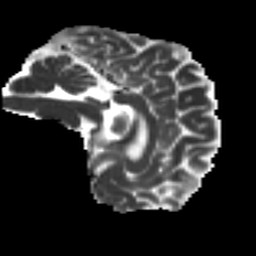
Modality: MD
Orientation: sagittal
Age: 60
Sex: male
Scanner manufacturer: ge
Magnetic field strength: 3 T
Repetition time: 7.8 s
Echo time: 0.0613 s